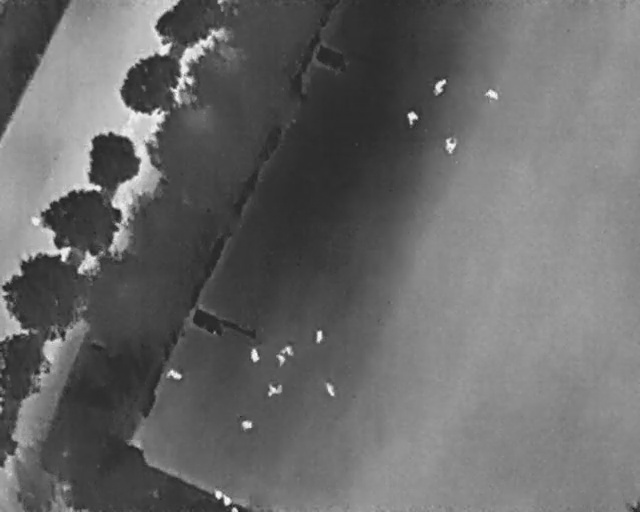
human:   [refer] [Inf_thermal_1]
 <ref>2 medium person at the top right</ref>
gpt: <box>[[75, 16, 77, 19, 26], [68, 27, 71, 29, 13]]</box>

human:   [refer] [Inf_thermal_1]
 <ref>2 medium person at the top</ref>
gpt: <box>[[66, 15, 70, 18, 27], [63, 21, 65, 24, 2]]</box>

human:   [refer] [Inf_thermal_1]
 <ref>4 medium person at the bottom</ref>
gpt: <box>[[50, 75, 52, 76, 154], [42, 69, 44, 71, 2], [41, 74, 43, 77, 2], [37, 81, 39, 84, 2]]</box>

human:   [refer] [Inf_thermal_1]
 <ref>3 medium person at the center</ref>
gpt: <box>[[48, 64, 50, 66, 3], [44, 67, 45, 70, 2], [38, 68, 40, 70, 162]]</box>